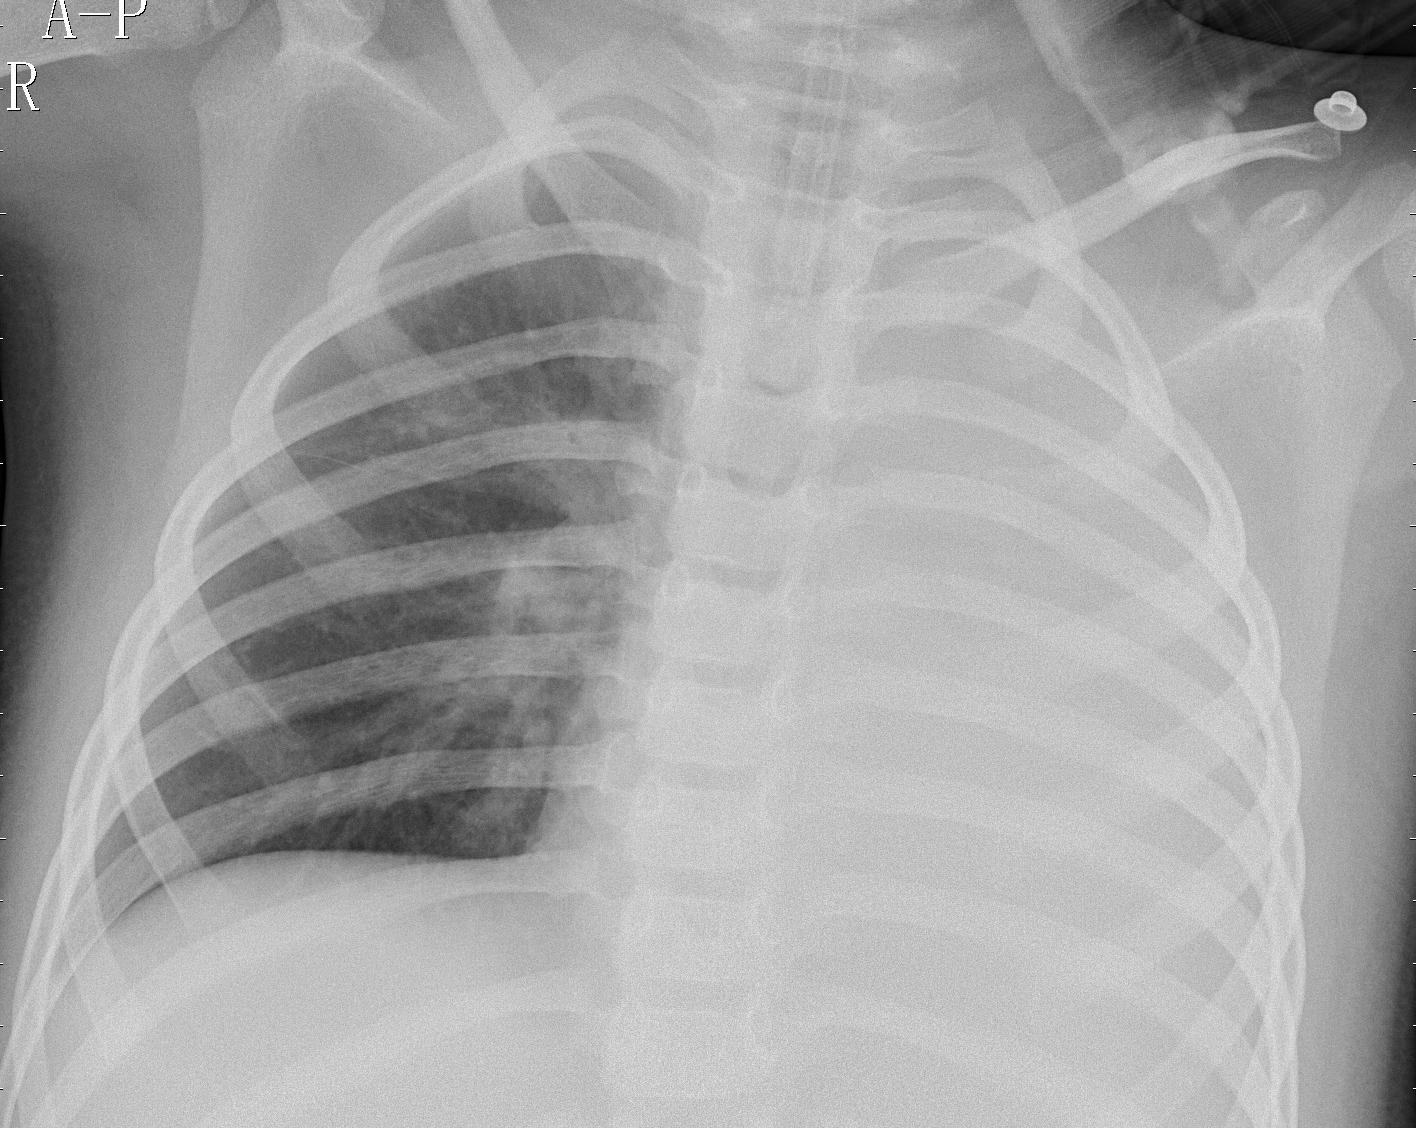
Diagnosis: PNEUMONIA